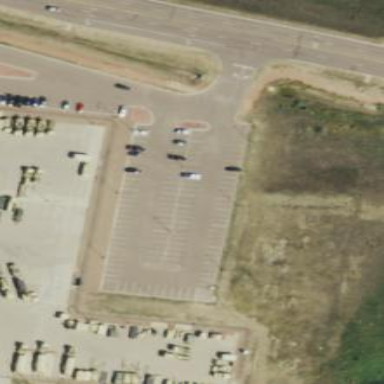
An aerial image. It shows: Parking area.